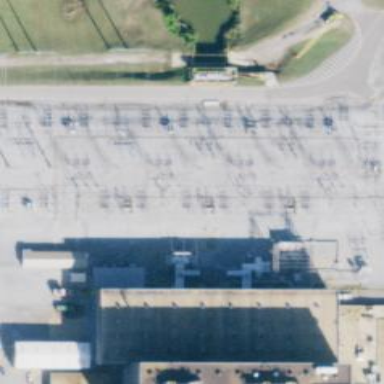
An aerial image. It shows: Fenced power substation at the transmission level.